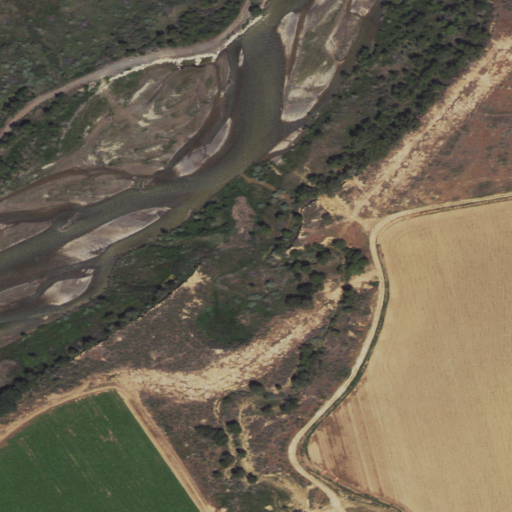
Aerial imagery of valley in Wyoming named Fenton Draw containing cultivated crops, shrub, pasture, woody wetlands, open water, herbaceous wetlands, low intensity development, and grassland